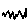
Label: zigzag